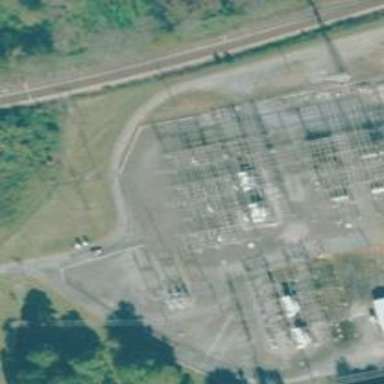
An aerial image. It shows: Switch for power supply.